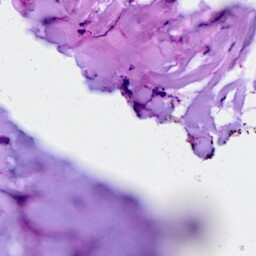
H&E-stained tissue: Breast